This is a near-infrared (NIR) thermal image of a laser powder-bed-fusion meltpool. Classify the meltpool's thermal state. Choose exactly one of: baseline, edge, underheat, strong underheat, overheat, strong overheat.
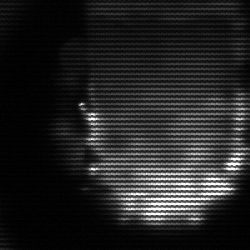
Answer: baseline